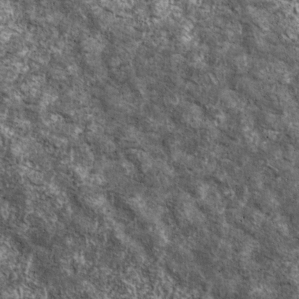
Label: non_frost